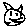
Label: cat